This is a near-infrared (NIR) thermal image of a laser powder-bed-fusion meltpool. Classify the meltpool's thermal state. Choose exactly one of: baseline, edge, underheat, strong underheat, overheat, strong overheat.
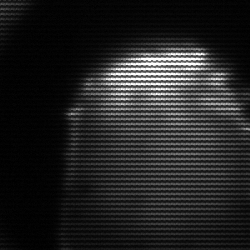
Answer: edge